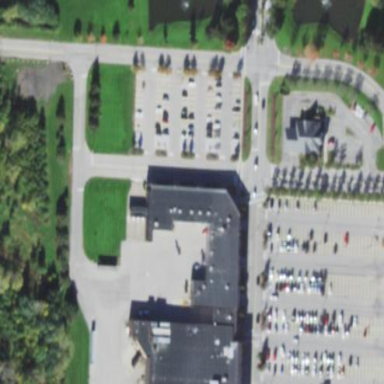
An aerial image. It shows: Mall building.